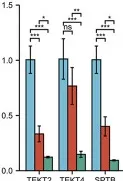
Effects of TBX5 expression on cardiomyocytes. (B) Expression of TEKT2, TEKT4, and SPTB decreased after TBX5 knockdown, indicating that they are downstream of TBX5.
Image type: chart (chart)